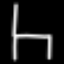
Label: chair